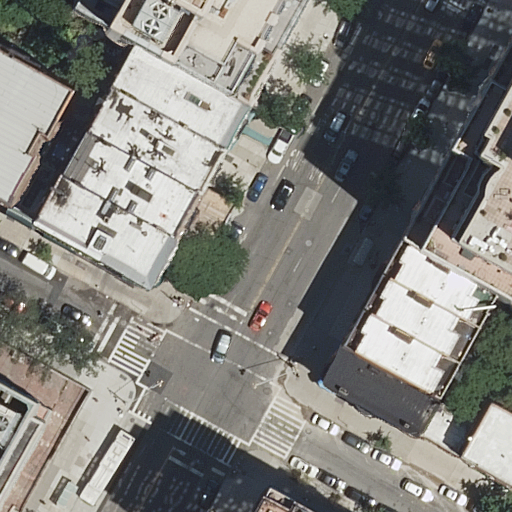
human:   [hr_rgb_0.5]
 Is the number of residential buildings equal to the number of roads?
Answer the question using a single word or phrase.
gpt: no

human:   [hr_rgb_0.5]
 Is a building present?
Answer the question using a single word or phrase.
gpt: yes

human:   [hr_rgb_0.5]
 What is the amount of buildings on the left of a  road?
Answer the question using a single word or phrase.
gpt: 6

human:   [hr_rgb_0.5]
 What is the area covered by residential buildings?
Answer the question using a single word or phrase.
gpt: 5596m2

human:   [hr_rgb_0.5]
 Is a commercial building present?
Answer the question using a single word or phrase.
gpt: no

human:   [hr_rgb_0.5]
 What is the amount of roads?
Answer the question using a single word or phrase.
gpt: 2

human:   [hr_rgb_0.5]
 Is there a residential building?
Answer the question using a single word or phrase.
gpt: yes

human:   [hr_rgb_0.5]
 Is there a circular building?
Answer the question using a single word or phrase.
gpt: no

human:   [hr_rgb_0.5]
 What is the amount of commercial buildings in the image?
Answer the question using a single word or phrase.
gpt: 0

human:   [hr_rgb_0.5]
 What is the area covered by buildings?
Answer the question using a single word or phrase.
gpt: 5596m2

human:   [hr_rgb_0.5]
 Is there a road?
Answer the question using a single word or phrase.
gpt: yes

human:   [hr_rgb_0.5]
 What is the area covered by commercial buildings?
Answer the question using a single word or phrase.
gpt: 0m2

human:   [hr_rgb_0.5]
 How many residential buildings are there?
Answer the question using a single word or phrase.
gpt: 14

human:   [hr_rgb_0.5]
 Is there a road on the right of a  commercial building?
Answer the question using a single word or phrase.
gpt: no

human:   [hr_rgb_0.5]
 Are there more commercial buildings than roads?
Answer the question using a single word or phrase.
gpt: no

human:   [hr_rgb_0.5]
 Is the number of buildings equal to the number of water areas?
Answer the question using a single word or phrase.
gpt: no

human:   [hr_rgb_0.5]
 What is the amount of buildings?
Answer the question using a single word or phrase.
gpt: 14

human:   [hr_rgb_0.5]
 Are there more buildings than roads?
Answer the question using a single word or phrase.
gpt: yes

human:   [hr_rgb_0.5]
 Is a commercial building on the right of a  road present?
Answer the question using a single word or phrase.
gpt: no

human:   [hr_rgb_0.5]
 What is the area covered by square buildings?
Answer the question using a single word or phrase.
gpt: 0m2

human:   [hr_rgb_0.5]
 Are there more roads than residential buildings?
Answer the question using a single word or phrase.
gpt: no

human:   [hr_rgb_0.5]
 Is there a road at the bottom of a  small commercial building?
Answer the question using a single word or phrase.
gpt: no

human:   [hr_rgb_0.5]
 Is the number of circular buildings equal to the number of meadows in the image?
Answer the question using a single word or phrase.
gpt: yes

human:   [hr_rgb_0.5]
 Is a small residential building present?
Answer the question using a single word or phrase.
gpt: yes

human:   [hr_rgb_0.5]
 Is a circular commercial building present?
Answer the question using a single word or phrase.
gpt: no

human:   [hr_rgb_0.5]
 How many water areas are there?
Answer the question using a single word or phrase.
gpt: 0

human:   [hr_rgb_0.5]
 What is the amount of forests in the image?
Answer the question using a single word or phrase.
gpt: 0

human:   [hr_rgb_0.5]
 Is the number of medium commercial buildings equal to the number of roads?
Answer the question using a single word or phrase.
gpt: no

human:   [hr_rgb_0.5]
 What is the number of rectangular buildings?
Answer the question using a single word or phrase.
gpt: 10

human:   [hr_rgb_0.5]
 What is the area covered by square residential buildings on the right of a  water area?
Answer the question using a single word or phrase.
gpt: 0m2

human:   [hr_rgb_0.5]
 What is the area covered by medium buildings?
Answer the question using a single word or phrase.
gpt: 2347m2

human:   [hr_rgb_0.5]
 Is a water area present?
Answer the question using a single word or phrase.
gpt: no

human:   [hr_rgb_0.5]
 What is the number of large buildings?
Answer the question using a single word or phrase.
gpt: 3

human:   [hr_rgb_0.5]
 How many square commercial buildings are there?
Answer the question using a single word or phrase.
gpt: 0

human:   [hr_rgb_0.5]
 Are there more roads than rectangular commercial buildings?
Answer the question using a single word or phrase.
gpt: yes

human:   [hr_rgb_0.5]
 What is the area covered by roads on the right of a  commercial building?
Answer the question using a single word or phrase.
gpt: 0m2

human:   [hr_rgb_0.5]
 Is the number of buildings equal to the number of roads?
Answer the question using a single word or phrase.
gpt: no

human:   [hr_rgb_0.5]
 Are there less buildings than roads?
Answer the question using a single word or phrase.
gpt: no

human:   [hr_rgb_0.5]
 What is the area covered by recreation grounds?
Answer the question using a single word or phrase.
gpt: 0m2

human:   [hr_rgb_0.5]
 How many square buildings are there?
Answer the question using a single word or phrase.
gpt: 0

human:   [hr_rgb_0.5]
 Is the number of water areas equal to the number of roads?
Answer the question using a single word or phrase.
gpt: no

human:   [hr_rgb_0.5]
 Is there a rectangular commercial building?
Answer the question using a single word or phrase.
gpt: no

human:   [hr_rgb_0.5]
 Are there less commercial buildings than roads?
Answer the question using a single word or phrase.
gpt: yes

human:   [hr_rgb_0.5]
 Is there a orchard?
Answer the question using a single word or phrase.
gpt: no

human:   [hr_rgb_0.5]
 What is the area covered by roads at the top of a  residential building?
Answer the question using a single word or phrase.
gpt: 0m2

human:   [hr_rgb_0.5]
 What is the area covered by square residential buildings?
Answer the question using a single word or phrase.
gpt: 0m2

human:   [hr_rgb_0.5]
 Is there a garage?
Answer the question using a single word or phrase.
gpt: no

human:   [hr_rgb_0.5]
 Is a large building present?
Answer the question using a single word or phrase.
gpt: yes

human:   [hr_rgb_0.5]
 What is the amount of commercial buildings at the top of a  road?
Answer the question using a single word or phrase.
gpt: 0

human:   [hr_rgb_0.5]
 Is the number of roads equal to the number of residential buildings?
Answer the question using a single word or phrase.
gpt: no

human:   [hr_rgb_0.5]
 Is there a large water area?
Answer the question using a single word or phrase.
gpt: no

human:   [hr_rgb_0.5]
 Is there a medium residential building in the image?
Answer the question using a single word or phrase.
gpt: yes

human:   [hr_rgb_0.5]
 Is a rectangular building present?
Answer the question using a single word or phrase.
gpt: yes

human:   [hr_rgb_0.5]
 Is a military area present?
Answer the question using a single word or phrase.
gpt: no

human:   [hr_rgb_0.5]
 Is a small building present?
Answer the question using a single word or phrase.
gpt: yes

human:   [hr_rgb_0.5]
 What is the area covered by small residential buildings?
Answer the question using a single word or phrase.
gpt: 25m2

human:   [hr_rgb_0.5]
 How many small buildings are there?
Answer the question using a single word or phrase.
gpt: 1

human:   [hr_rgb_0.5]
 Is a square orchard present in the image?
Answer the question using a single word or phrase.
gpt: no

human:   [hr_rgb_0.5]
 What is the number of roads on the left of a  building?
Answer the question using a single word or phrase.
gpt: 2

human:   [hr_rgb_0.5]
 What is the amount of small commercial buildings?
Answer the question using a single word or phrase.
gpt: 0

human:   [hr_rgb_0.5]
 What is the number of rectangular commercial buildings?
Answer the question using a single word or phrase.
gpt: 0

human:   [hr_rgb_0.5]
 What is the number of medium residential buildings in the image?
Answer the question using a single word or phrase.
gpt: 10

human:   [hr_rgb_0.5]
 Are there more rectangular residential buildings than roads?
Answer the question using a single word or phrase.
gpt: yes

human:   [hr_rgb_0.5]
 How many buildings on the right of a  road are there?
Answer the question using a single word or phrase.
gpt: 7